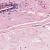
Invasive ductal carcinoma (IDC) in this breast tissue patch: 0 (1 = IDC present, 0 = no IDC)